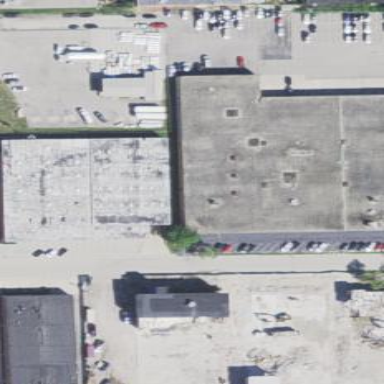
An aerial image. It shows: Commercial building.